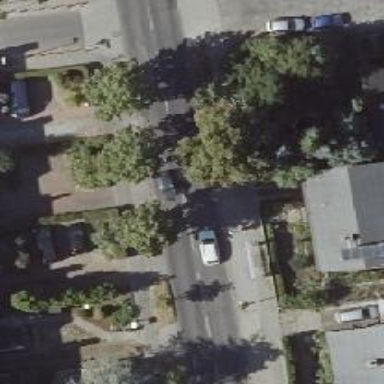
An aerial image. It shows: Tertiary road with asphalt surface. There are separate sidewalks on both sides and lane markings are present.